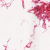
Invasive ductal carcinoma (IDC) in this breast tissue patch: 0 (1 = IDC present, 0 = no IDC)